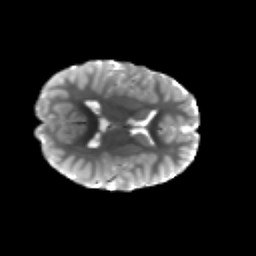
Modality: T2w
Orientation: axial
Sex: male
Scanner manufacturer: siemens
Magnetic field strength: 3 T
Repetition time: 5 s
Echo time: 0.071 s